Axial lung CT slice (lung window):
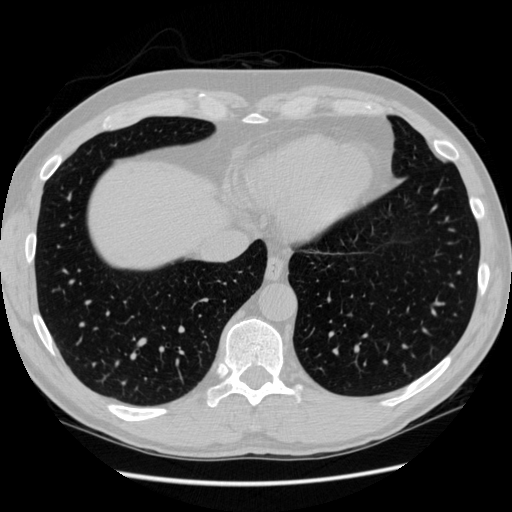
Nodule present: no